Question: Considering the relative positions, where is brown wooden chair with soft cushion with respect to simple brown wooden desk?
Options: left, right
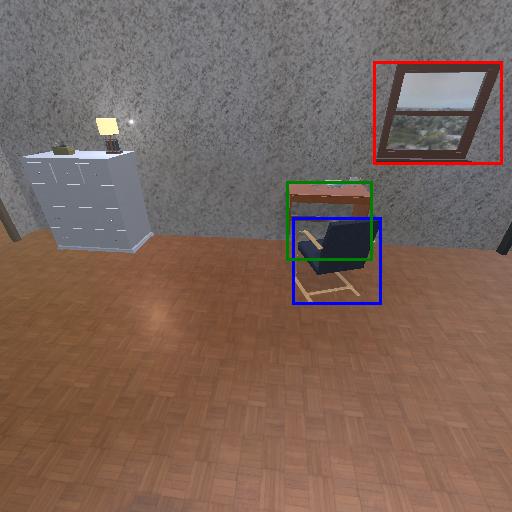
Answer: left